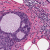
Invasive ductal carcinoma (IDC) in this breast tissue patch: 0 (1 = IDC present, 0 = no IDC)